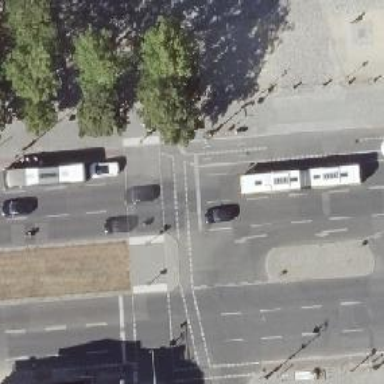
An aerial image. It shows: Footway that serves as traffic island.